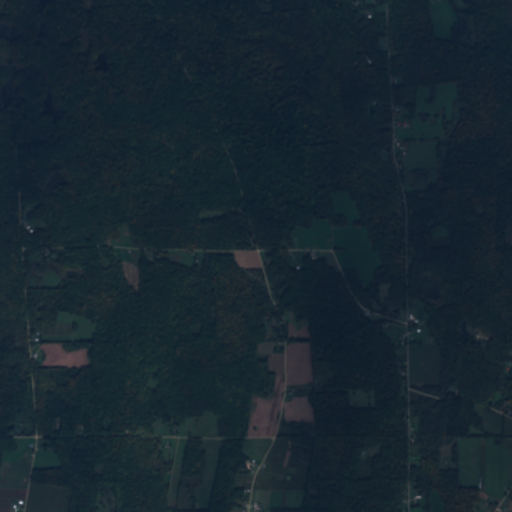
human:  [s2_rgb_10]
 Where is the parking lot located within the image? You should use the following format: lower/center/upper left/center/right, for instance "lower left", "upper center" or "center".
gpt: The parking lot is located in the upper left of the image.
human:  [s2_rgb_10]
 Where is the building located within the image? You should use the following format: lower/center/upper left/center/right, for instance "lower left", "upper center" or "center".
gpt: The building is located in the lower of the image.
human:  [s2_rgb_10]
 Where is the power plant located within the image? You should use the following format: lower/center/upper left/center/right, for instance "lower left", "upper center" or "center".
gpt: There is no power plant in the image.